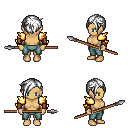
a pixel art fantasy rpg character, female body template, human, tanned skin, gold arm armor, teal pants, white pixie cut hairstyle, leather bracers, spear, four views (front, back, left, right), 2x2 character sprite sheet, small pixel art, hard edges, no anti-aliasing